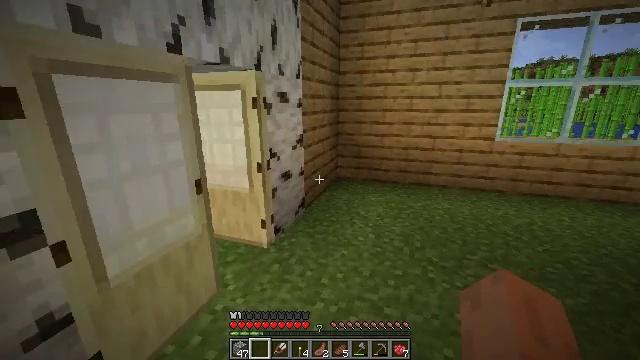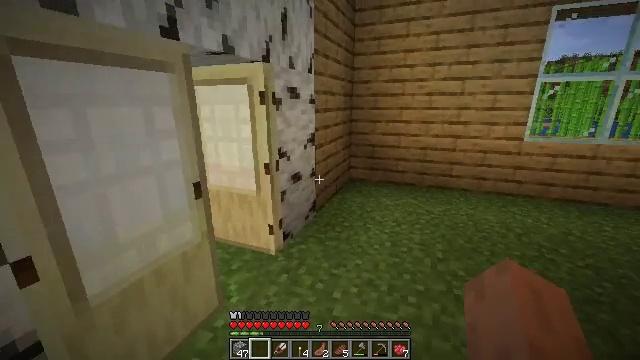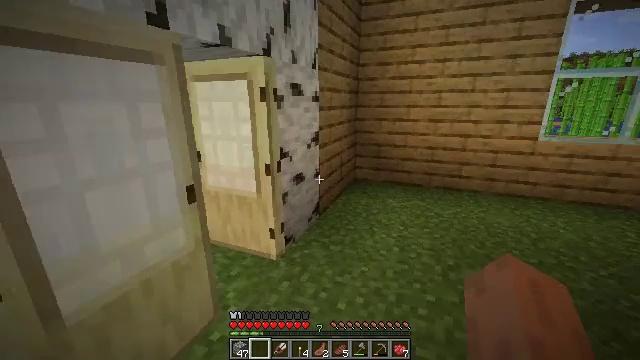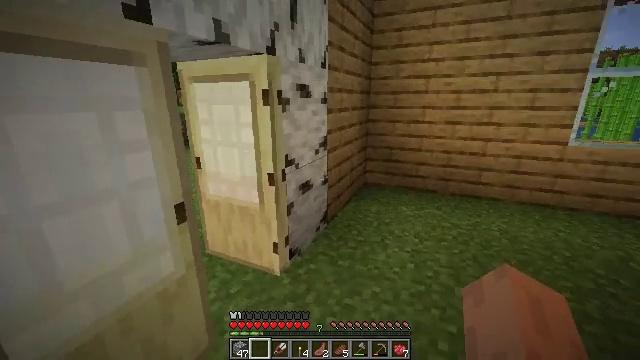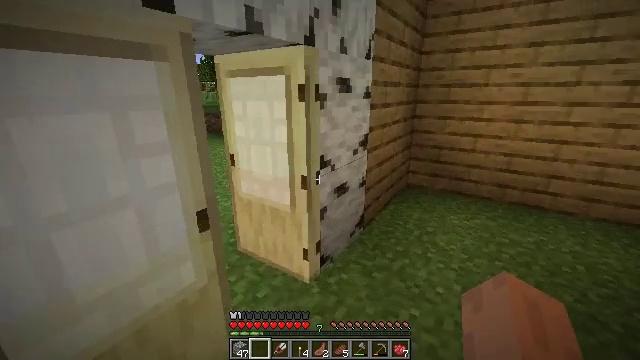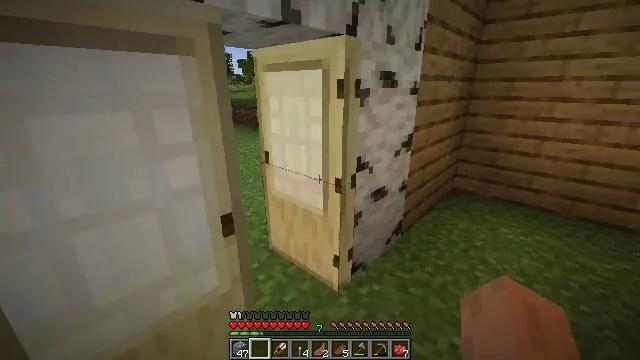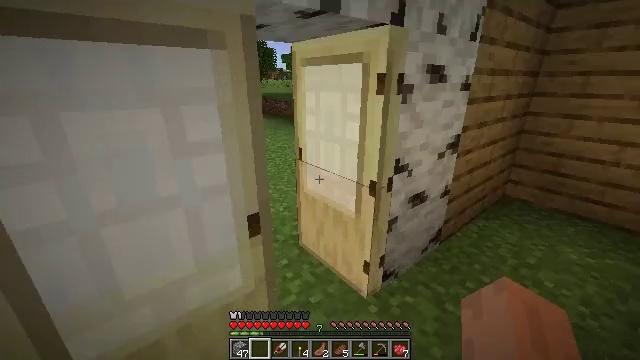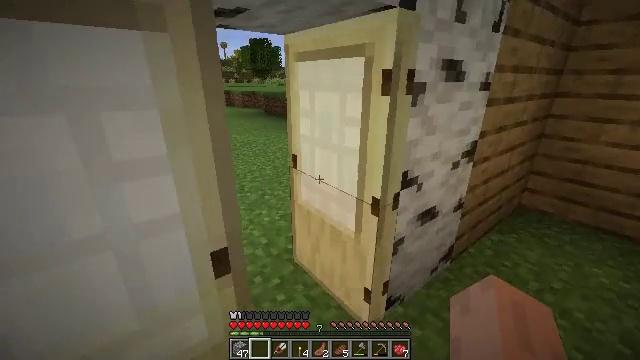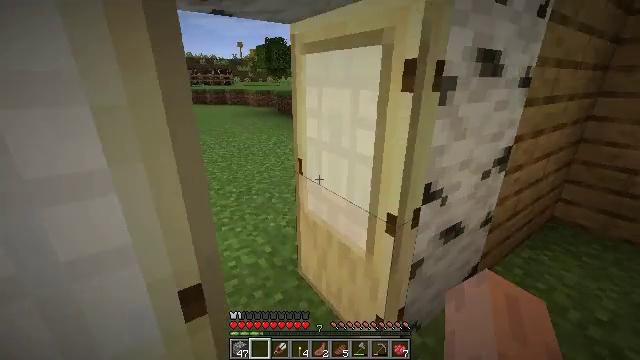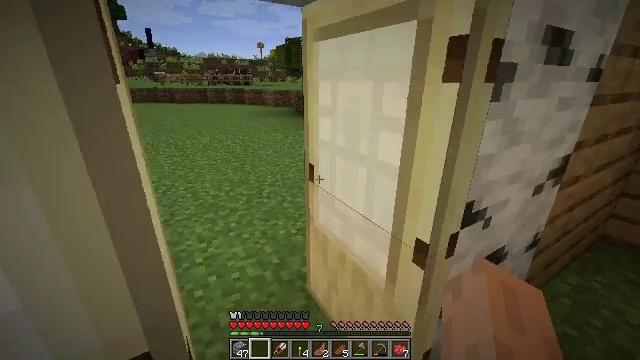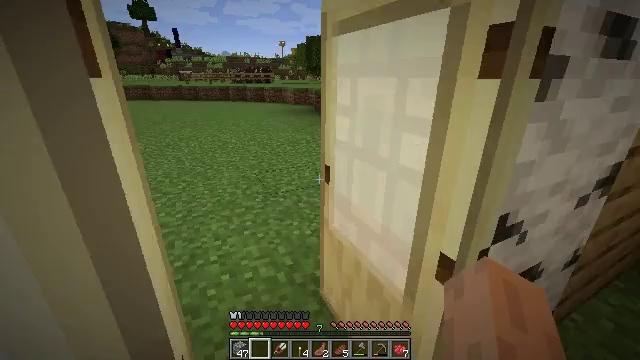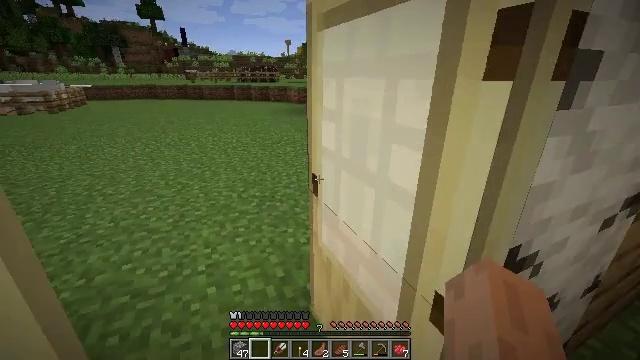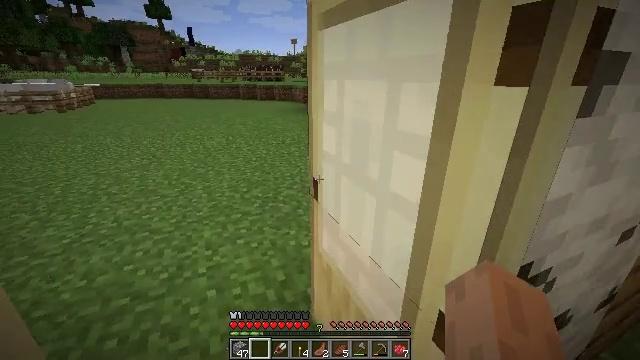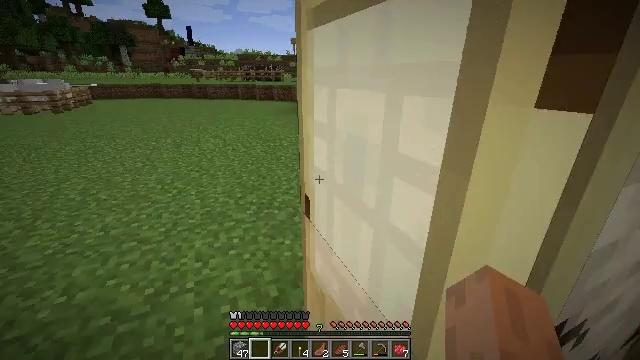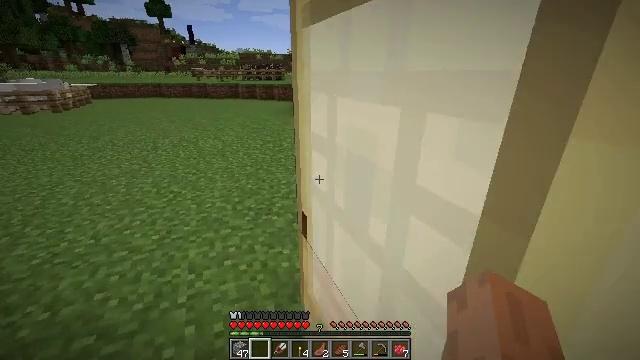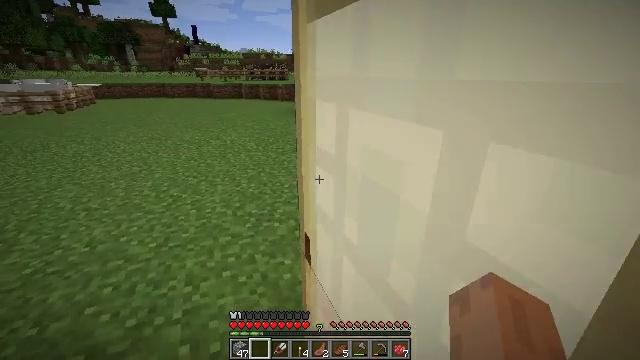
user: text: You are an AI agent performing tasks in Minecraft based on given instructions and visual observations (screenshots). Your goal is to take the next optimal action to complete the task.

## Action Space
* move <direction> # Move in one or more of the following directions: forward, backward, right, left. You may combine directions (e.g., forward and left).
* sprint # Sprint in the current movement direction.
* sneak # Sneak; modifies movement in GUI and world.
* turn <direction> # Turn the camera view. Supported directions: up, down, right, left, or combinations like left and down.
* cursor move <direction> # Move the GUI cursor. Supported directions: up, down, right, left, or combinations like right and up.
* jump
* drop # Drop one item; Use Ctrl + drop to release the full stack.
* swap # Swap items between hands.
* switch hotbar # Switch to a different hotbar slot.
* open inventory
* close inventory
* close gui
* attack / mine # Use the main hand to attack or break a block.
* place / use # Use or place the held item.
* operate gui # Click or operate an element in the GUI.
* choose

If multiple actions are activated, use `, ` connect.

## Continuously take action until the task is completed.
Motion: motion action
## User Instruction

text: Craft an iron door.
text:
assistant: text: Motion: move forward, turn left
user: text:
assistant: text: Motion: move forward
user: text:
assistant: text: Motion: move forward, turn left
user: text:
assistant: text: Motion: move forward, turn left and down
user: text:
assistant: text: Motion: move forward, turn left and down
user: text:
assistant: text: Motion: move forward, turn left and down
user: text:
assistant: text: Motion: move forward, turn left
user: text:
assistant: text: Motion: move forward, turn left
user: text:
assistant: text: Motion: move forward, turn left
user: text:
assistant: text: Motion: move forward, turn left
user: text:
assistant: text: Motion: move forward, turn left
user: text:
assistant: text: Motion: move forward, turn left
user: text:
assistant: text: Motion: move forward
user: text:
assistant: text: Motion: move forward
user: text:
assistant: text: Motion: move forward
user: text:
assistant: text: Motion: move forward, turn left
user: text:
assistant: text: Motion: move forward, turn left
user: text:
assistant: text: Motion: move forward
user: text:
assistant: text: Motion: move forward
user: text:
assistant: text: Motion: move forward
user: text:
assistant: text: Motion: move forward
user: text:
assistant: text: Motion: move forward
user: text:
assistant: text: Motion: move forward
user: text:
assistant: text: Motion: move forward
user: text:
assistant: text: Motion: move forward
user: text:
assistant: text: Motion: move forward
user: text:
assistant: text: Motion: move forward
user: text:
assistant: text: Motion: move forward
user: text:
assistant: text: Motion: move forward
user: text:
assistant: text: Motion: move forward